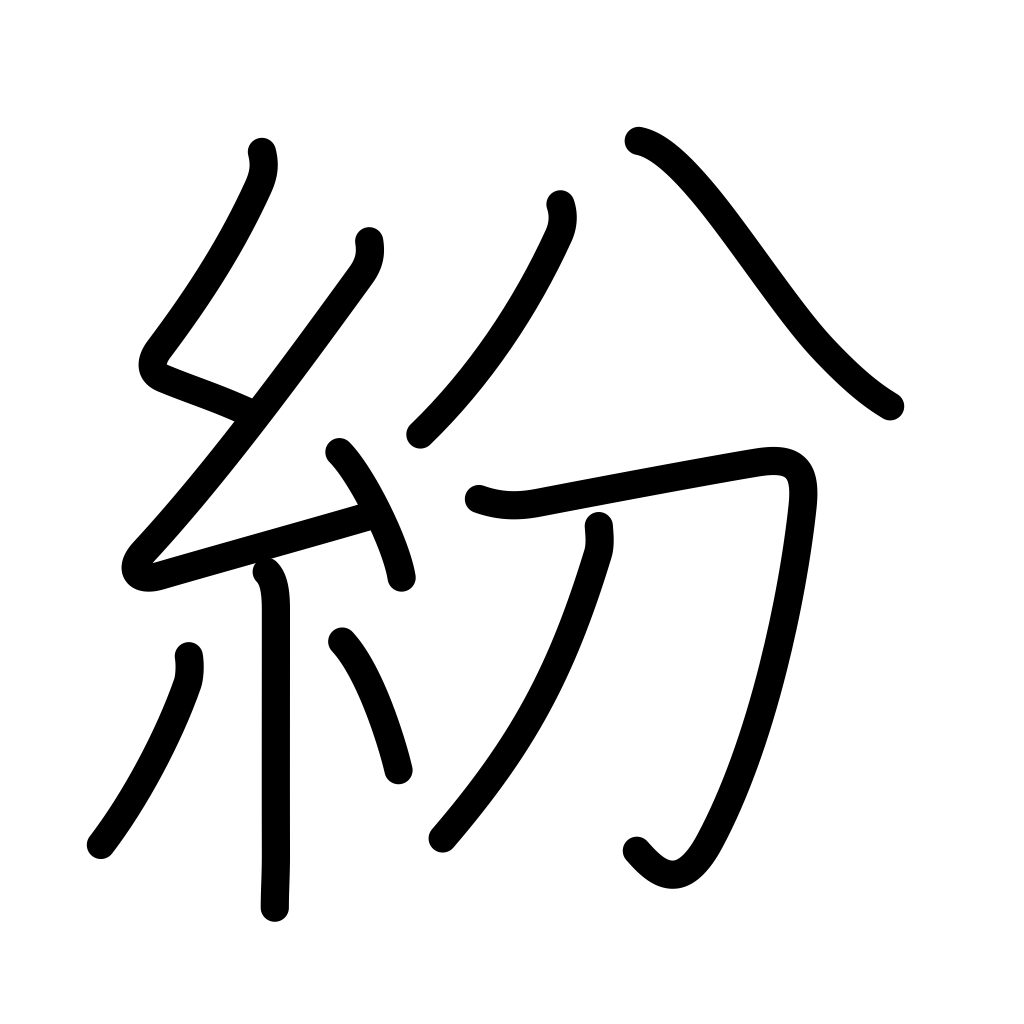
Meaning: distract, be mistaken for, go astray, divert